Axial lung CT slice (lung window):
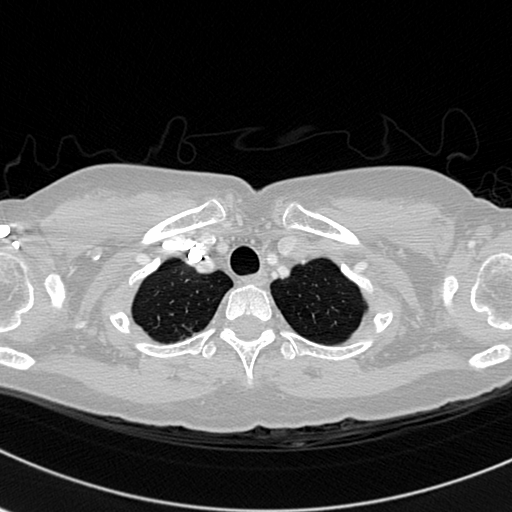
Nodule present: no